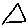
Label: triangle